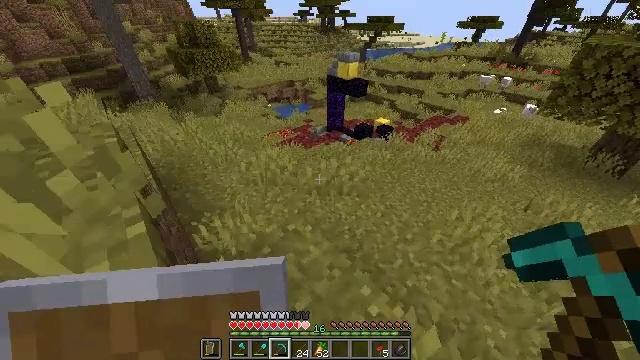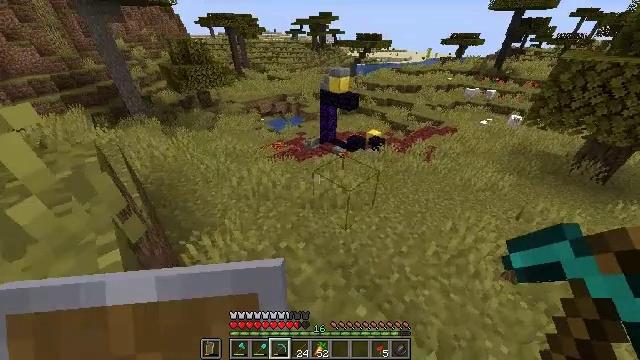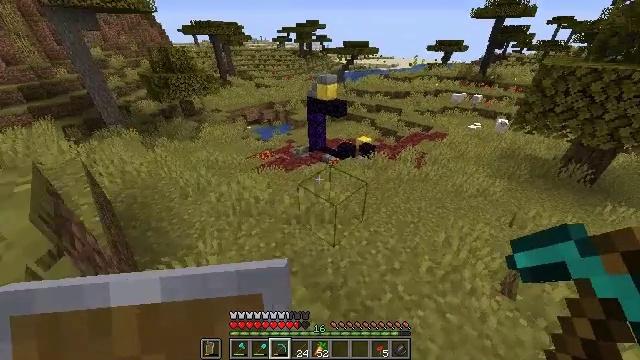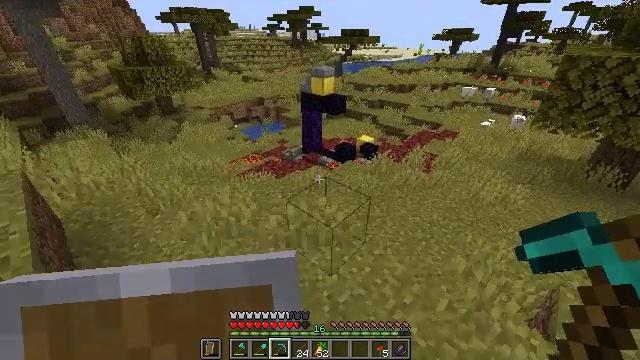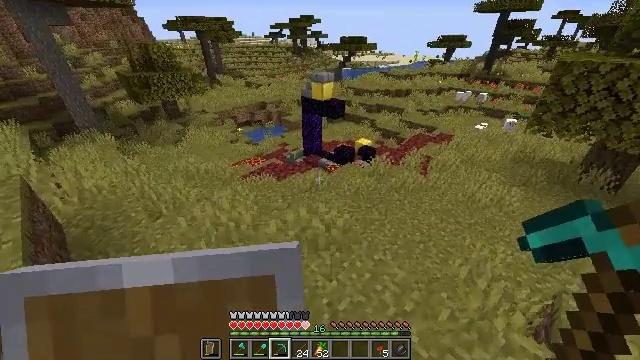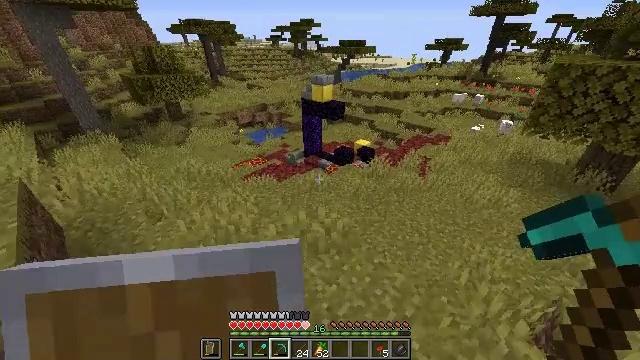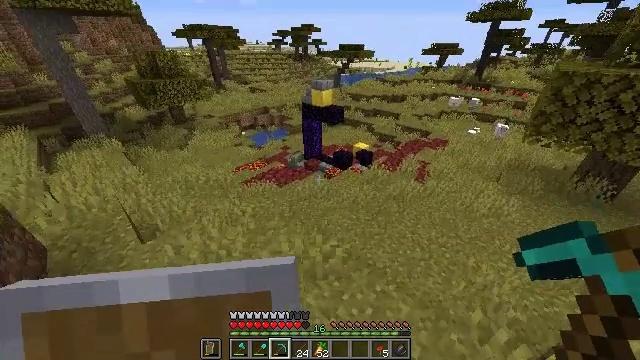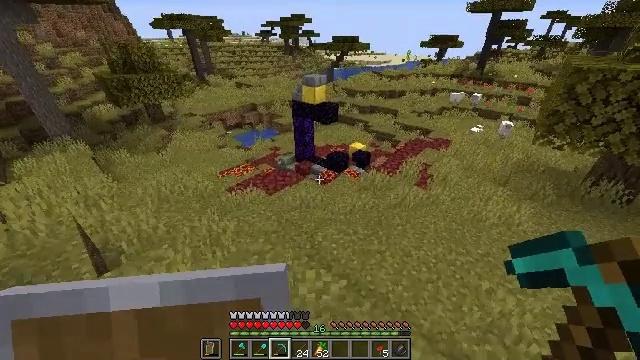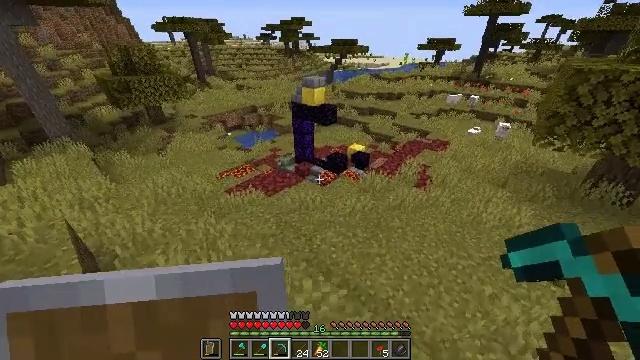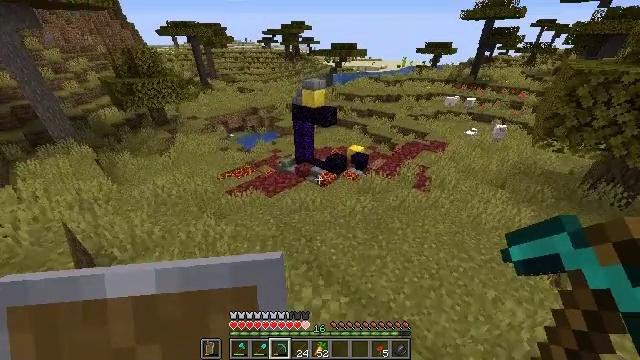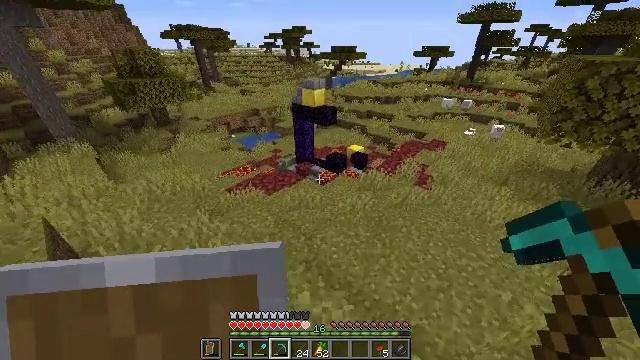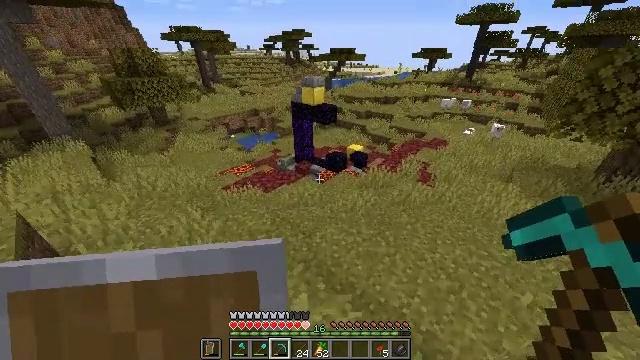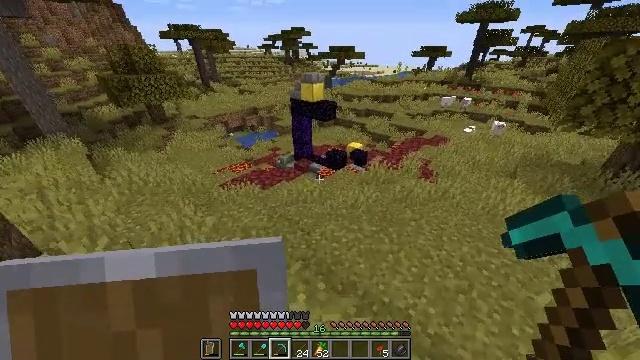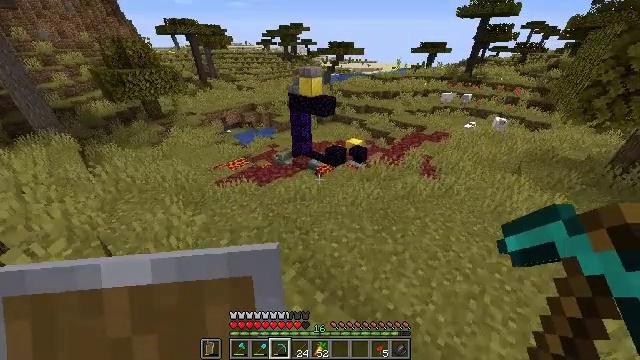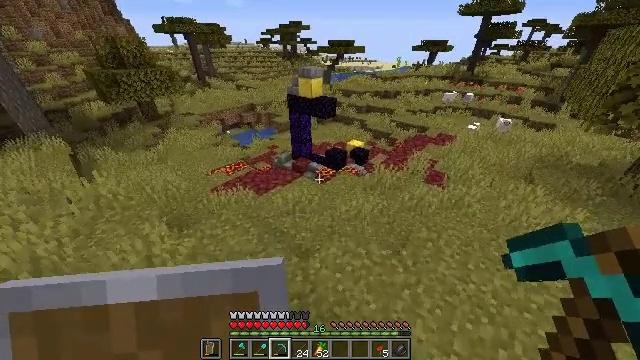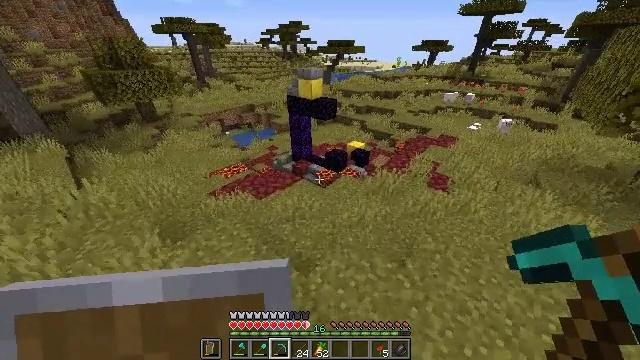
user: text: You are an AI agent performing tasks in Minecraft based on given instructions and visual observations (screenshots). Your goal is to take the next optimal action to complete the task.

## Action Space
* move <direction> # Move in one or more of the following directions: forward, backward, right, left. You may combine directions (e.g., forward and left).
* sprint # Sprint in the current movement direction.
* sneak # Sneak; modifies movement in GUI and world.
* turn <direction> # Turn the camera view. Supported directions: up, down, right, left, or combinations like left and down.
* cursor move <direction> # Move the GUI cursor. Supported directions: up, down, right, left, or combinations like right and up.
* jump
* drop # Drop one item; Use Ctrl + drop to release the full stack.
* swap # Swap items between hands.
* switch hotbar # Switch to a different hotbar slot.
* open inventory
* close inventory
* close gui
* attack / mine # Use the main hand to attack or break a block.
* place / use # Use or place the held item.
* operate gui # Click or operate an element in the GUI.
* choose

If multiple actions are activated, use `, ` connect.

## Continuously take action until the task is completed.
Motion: motion action
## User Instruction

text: Collect the gold block from a structure.
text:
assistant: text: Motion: move forward, sprint, turn right and up
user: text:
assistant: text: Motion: move forward, sprint, turn right and up
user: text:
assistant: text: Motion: move forward, sprint
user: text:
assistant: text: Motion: move forward, sprint
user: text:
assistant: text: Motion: move forward, sprint
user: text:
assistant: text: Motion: move forward, sprint
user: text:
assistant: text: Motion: move forward, sprint, turn right
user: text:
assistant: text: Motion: move forward, sprint
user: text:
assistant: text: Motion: move forward, sprint
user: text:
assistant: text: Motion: move forward, sprint
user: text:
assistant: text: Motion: move forward, sprint
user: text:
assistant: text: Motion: move forward, sprint
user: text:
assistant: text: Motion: move forward, sprint
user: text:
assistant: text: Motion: move forward, sprint
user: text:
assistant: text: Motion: move forward, sprint
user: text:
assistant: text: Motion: move forward, sprint
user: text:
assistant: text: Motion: move forward, sprint
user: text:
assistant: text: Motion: move forward, sprint
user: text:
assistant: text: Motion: move forward, sprint
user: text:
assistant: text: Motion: move forward, sprint
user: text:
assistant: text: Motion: move forward, sprint
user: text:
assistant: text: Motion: move forward, sprint
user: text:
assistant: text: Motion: move forward, sprint
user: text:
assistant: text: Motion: move forward, sprint
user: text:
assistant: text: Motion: move forward and move right, sprint
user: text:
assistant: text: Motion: move forward and move right, sprint
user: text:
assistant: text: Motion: move forward and move right, sprint
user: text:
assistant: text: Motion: move forward and move right, sprint, turn left
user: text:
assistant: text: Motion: move forward, sprint, turn left and down
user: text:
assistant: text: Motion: move forward, sprint, turn left